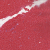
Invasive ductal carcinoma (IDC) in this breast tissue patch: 0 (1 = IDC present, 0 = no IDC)